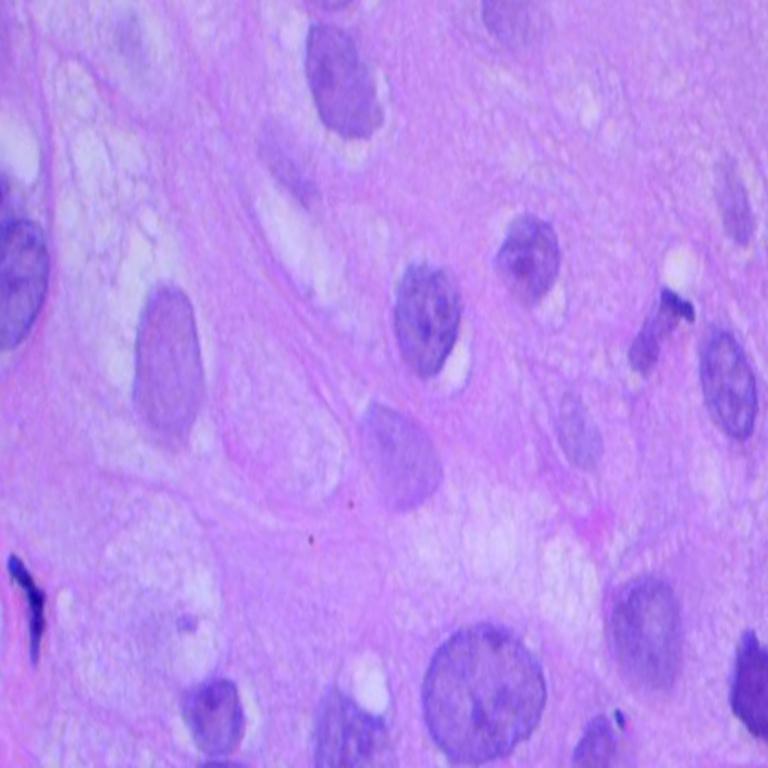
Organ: lung
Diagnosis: squamous carcinomas